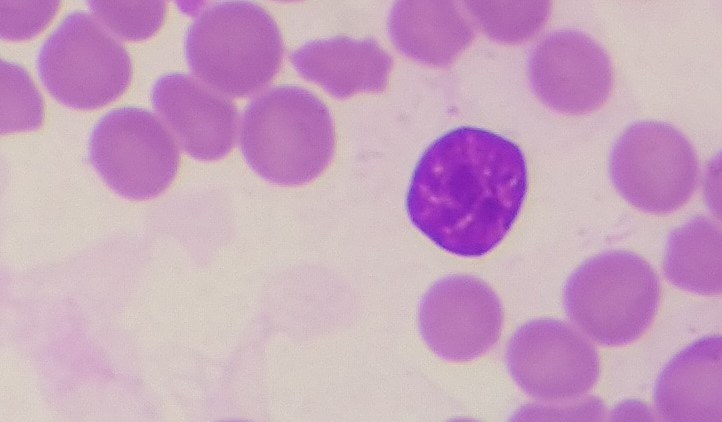
White blood cell type: Lymphocyte